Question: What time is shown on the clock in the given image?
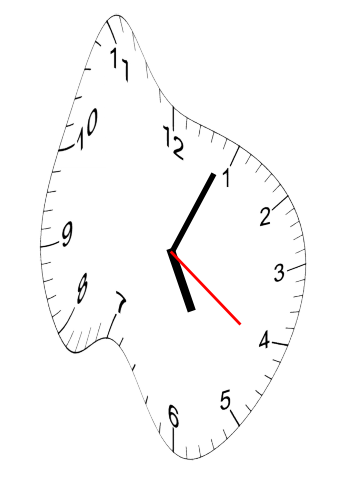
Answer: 05:04:21